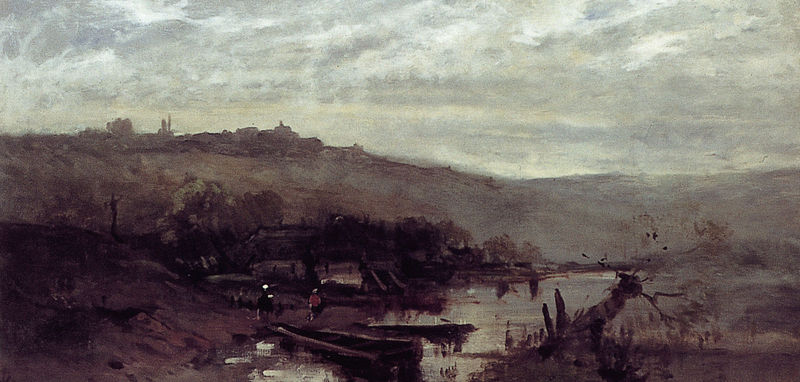
Titel: Landschaft bei Polling
Künstler: Frank Duveneck
Institution: Detroit, Detroit Athletic Club
Schlagwörter: baum, berg, blau, dunkel, gemälde, himmel, schatten, wasser, wolken, aquarell, bäume, fluss, gelb, grün, landschaft, menschen, see, stadt, teich, ufer, braun, grau, hut, licht, schwarz, weiss, rot, hemd, mensch, feld, häuser, hügel, morgen, spiegelung, weide, brücke, gewässer, personen, boot, boote, kahn, bewölkt, schiff, schiffe, düster, zwei, berge, gebirge, hang, treppe, turner, wasse, burg, türme, festung, wolkig, moor, siedlung, nachen, grüm, dunstig, mensh, grauer himmel, rboot, funstig